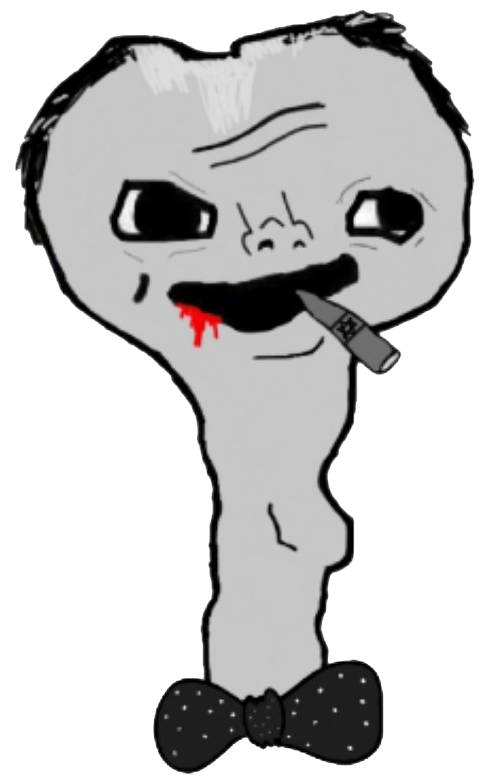
Label: 5_Brainlet